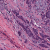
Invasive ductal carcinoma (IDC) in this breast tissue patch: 1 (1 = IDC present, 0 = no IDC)